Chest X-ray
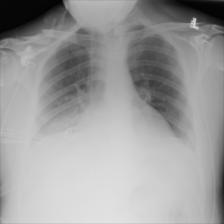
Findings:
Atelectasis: negative
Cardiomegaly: negative
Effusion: negative
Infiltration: negative
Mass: negative
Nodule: negative
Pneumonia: negative
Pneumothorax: negative
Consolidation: negative
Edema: negative
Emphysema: negative
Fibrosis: negative
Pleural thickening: negative
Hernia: negative